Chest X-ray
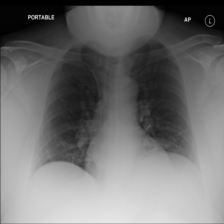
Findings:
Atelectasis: positive
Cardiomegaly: negative
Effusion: negative
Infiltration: negative
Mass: negative
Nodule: negative
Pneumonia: negative
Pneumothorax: negative
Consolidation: negative
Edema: negative
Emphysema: negative
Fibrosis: negative
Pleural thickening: negative
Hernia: negative